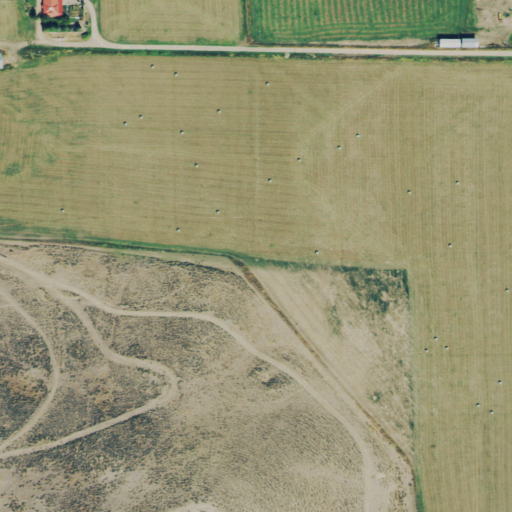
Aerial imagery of valley in Colorado named Deacon Gulch containing cultivated crops, shrub, and open development